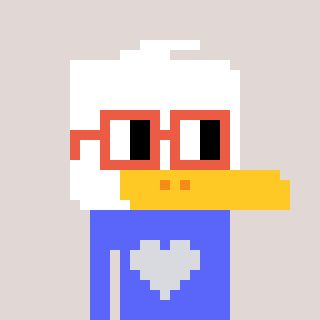
a pixel art character with square orange glasses, a duck-shaped head and a purple-colored body on a warm background